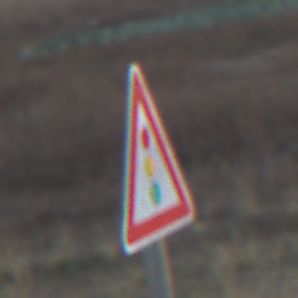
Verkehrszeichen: Lichtzeichenanlage
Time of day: SunriseSunset
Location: Outdoor (Nature)
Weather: Clear
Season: Winter
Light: Natural